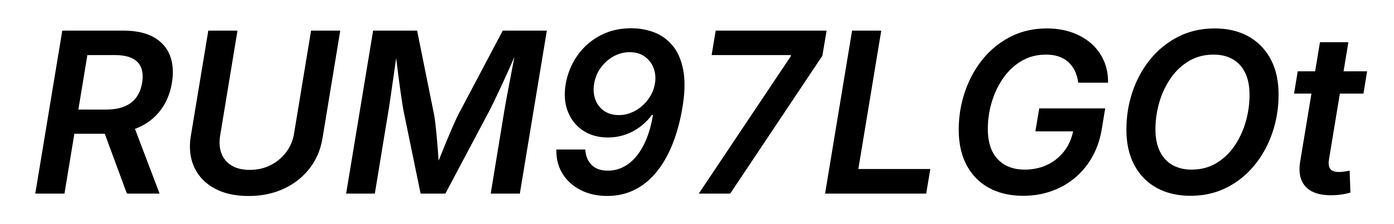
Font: Inter-Italic_SemiBold_Italic